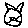
Label: cat